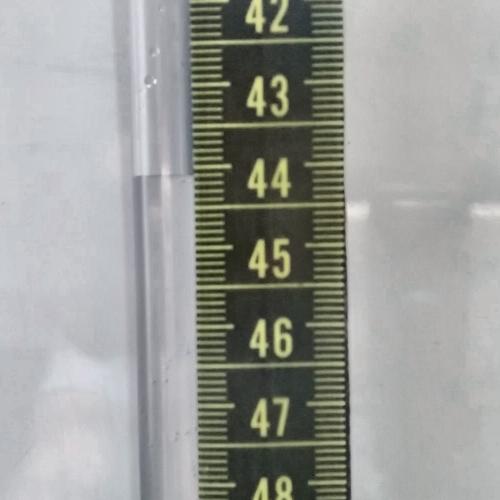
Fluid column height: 44.1 cm